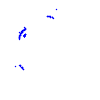
Particle: pion